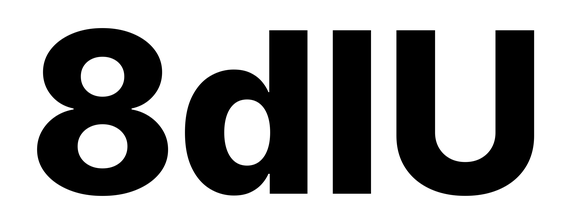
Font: Inter_ExtraBold